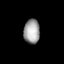
Tissue: lung
Cell type: Endothelial cells
Senescence score: 0.591
Nuclear area (px): 383
Mean DAPI intensity: 159.877